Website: walmart
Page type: cross-sells
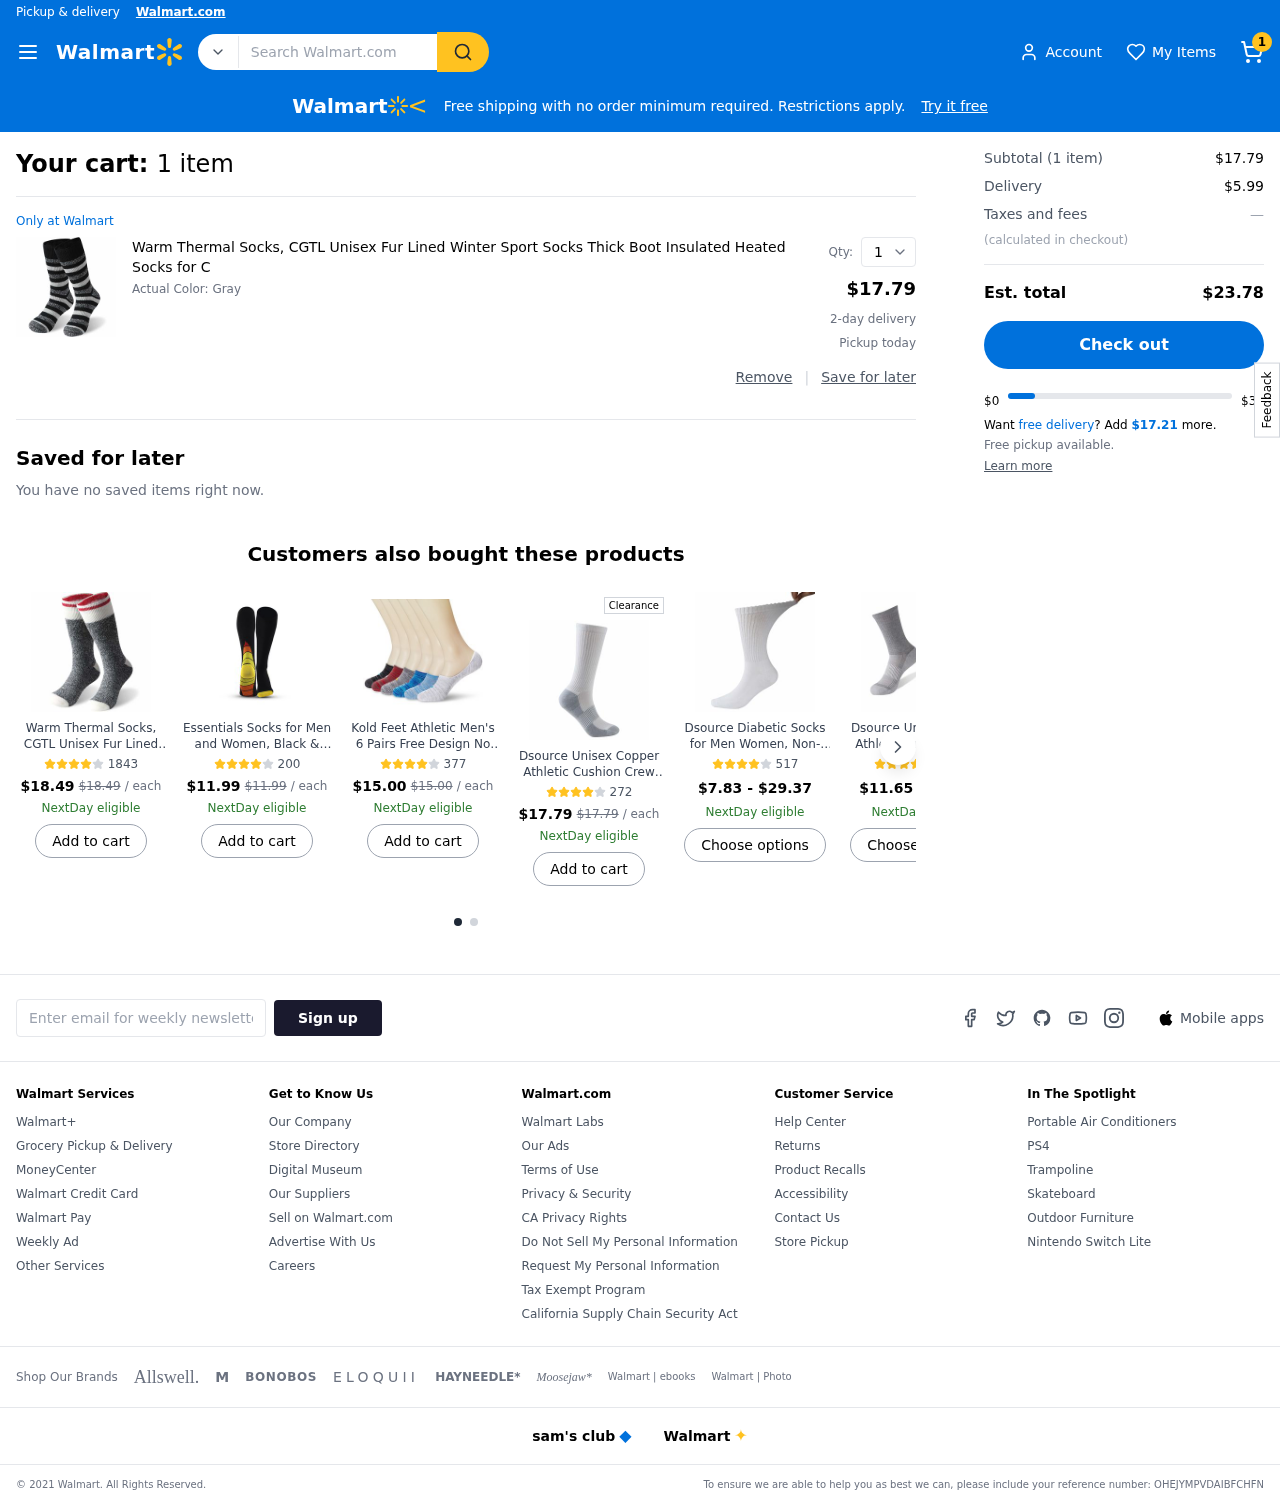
Product elements: key: PRODUCT1_NAME
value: Warm Thermal Socks, CGTL Unisex Fur Lined Winter Sport Socks Thick Boot Insulated Heated Socks for C
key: PRODUCT1_PRICE
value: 17.79
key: PRODUCT1_QUANTITY
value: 1
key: PRODUCT6_PRICE
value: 9.79
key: PRODUCT7_PRICE
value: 12.95
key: PRODUCT2_NAME
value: Warm Thermal Socks, CGTL Unisex Fur Lined Winter Skiing Socks Thick Boot Insulated Heated Socks for
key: PRODUCT2_NUM_RATINGS
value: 1843
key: PRODUCT2_PRICE
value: $18.49
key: PRODUCT2_ORIGINAL_PRICE
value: $18.49
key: PRODUCT3_NAME
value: Essentials Socks for Men and Women, Black & Orange
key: PRODUCT3_NUM_RATINGS
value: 200
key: PRODUCT3_PRICE
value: $11.99
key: PRODUCT3_ORIGINAL_PRICE
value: $11.99
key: PRODUCT4_NAME
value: Kold Feet Athletic Men's 6 Pairs Free Design No Show Socks Large Multicolored
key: PRODUCT4_NUM_RATINGS
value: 377
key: PRODUCT4_PRICE
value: $15.00
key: PRODUCT4_ORIGINAL_PRICE
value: $15.00
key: PRODUCT5_NAME
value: Dsource Unisex Copper Athletic Cushion Crew Socks for Hiking Travel 1 Pair White Large
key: PRODUCT5_NUM_RATINGS
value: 272
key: PRODUCT5_PRICE
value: $17.79
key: PRODUCT5_ORIGINAL_PRICE
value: $17.79
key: PRODUCT6_NAME
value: Dsource Diabetic Socks for Men Women, Non-Binding Loose Fit Dress Crew Socks with Seamless Toe White
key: PRODUCT6_NUM_RATINGS
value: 517
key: PRODUCT7_NAME
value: Dsource Unisex Copper Athletic Cushion Crew Socks for Hiking Travel 1 Pair Light Gray Large
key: PRODUCT7_NUM_RATINGS
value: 2224
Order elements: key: ORDER_NUM_ITEMS
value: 1
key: ORDER_NUM_ITEMS
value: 1 item
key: ORDER_SUBTOTAL
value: $17.79
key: ORDER_SHIPPING_COST
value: $5.99
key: ORDER_TOTAL
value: $23.78
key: ORDER_FREE_DELIVERY_REMAINING
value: $17.21
Search elements: key: HEADER_SEARCH
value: Search Walmart.com